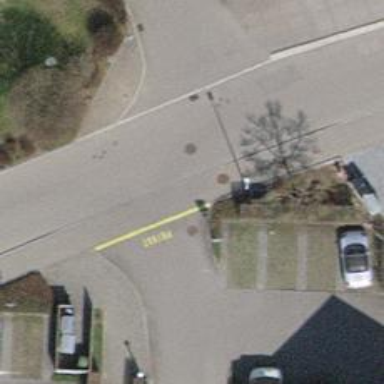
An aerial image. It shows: Kerb serving as barrier.